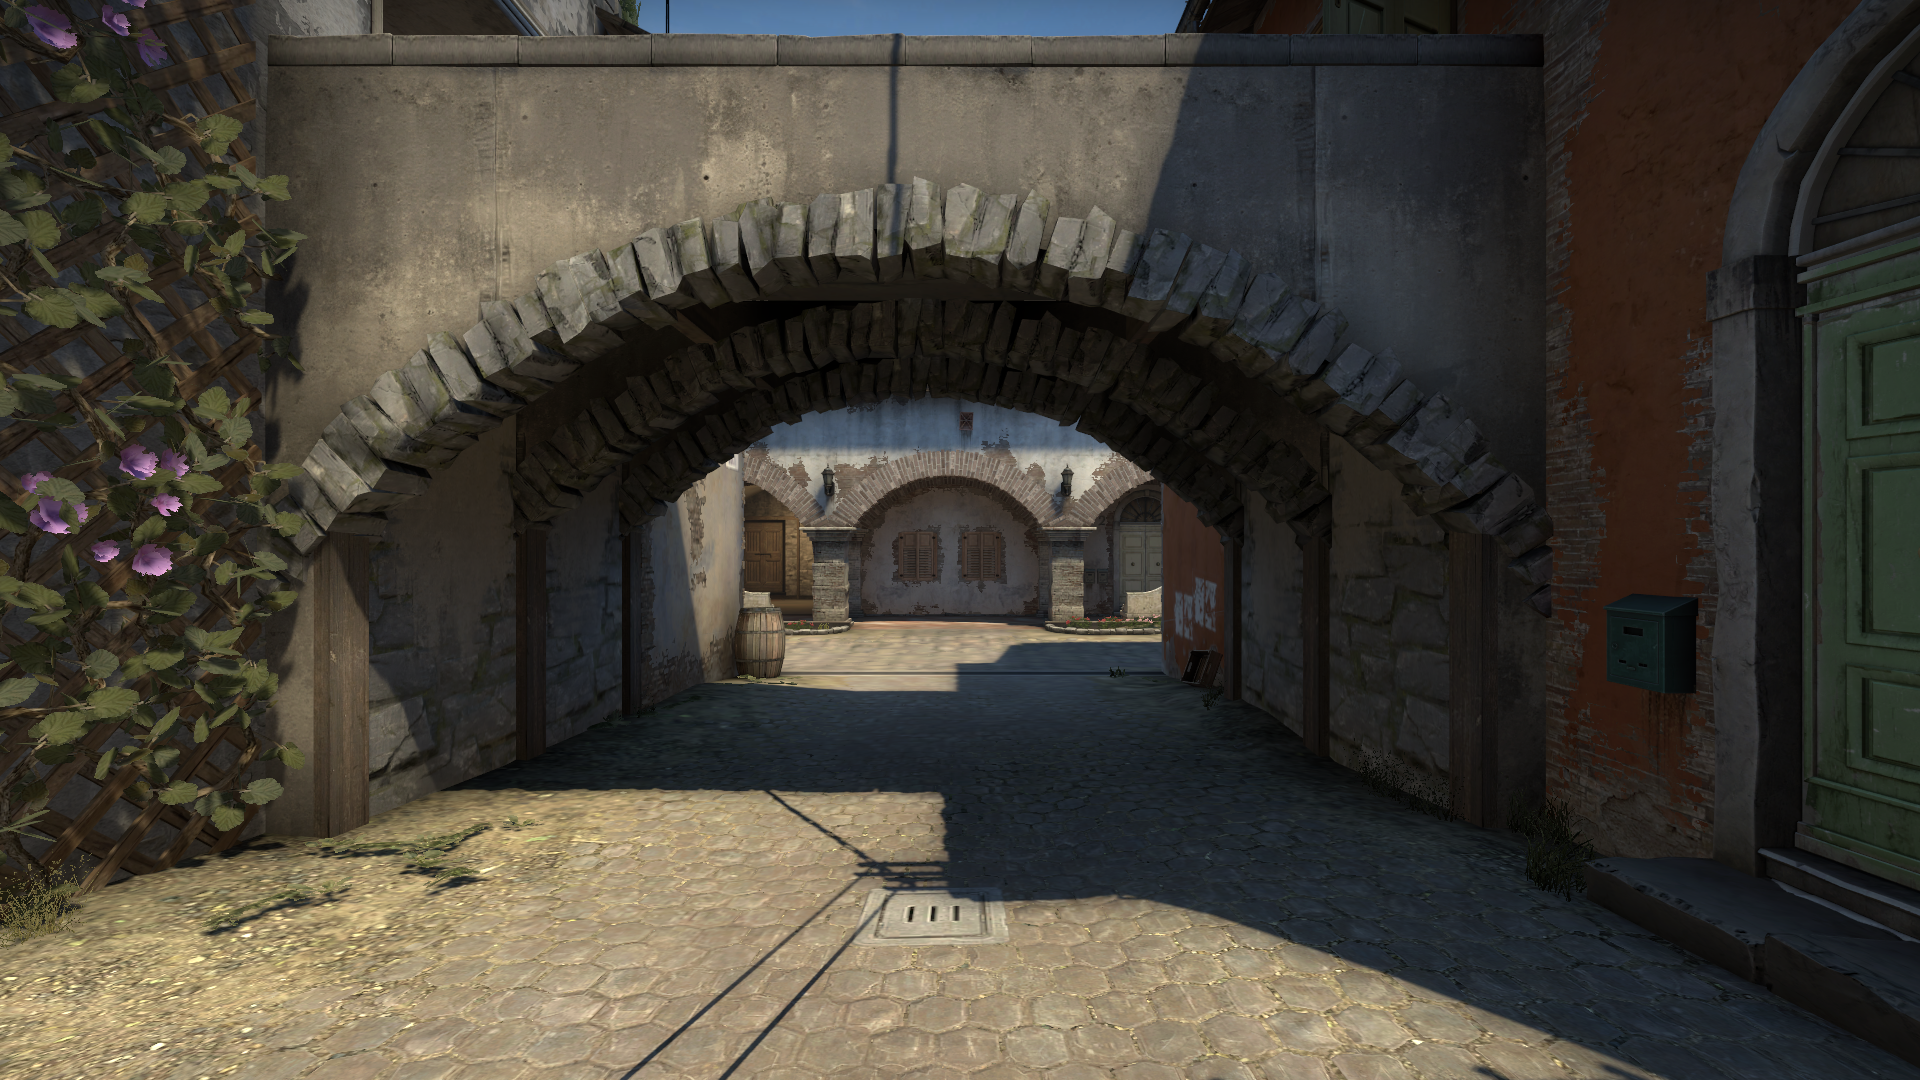
Map: de_inferno